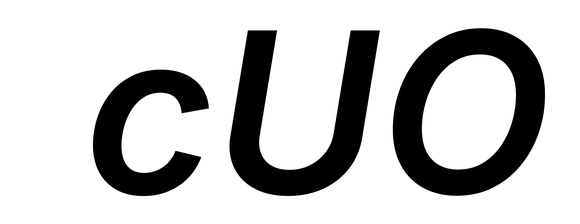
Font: Inter-Italic_SemiBold_Italic